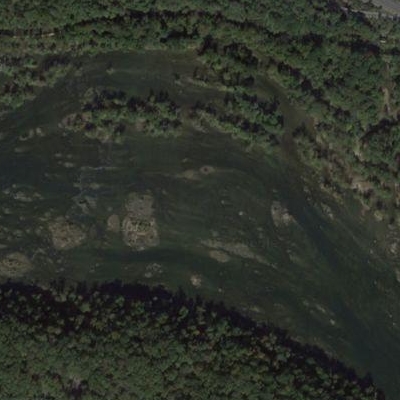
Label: RiverLake